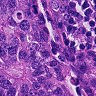
Metastatic tissue present: yes